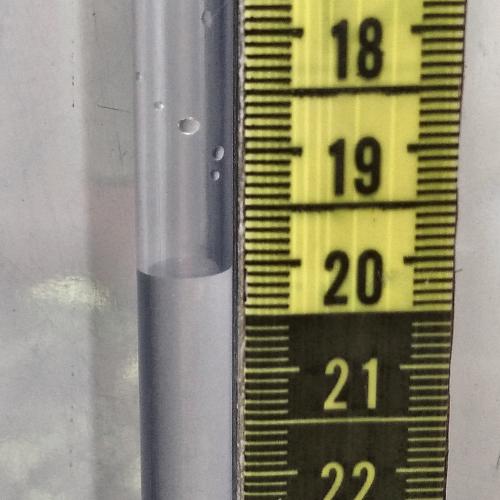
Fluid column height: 20.1 cm